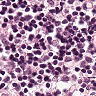
Metastatic tissue present: no